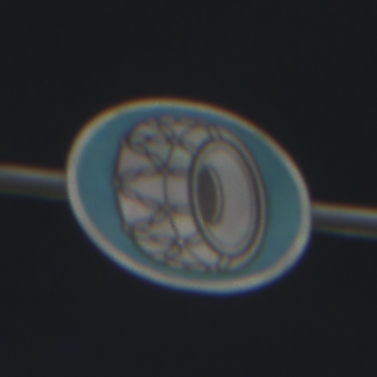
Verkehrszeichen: SchneekettenVorgeschrieben
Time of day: Night
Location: Outdoor (Urban)
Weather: PartlyCloudy
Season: NotSpecified
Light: Artificial